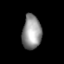
Tissue: lung
Cell type: Endothelial cells
Senescence score: 0.6448
Nuclear area (px): 644
Mean DAPI intensity: 147.441